Question: I have some question. i made side menu in swift4.
when i clicked button, side menu appear and disappear.
but i want make disappear side menu without button.
for example, when i clicked another view (not side menu), disappear sidemenu.
my code like this.
'''
class ContainerVC: UIViewController {
@IBOutlet weak var constaint: NSLayoutConstraint!
var sideMenuOpen = false
override func viewDidLoad() {
super.viewDidLoad()
NotificationCenter.default.addObserver(self, selector: #selector(toggleSideMenu), name: NSNotification.Name("ToggleSideMenu"), object: nil)
}
@objc func toggleSideMenu(){
if sideMenuOpen {
sideMenuOpen = false
constaint.constant = -130
}else {
sideMenuOpen = true
constaint.constant = 0
}
UIView.animate(withDuration: 0.3){
self.view.layoutIfNeeded()
}
}
'''

when i click white background (view) , disappear side menu.
Thanks.
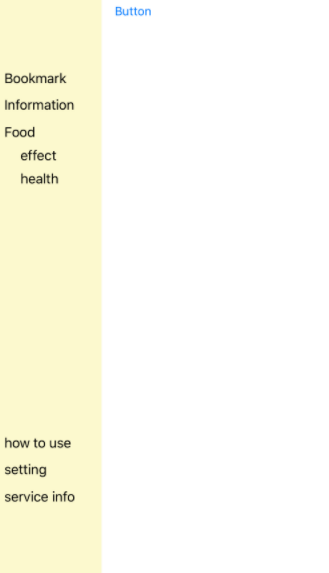
Answer: You can use code something like that, please add following code in viewDidLoad()
'''
let tap = UITapGestureRecognizer(target: self, action: #selector(dismiss(fromGesture:)))
self.view.addGestureRecognizer(tap)
'''
Then create a function for dismiss
'''
@objc func OpenSideMenu(){
sideMenuOpen = true
constaint.constant = 0
UIView.animate(withDuration: 0.3){
self.view.layoutIfNeeded()
}
}
@objc func closeSideMenu(){
sideMenuOpen = false
constaint.constant = -130
UIView.animate(withDuration: 0.3){
self.view.layoutIfNeeded()
}
}
@objc func dismiss(fromGesture gesture: UISwipeGestureRecognizer) {
closeSideMenu()
}
'''
Hope this will work.